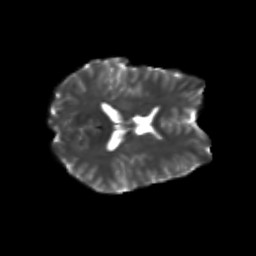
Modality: T2w
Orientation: axial
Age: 20
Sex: female
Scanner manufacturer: siemens
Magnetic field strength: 3 T
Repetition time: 3.5 s
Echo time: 0.104 s